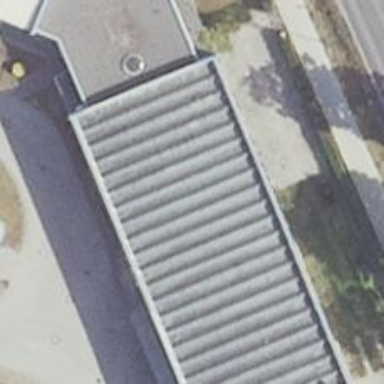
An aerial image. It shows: Restaurant.